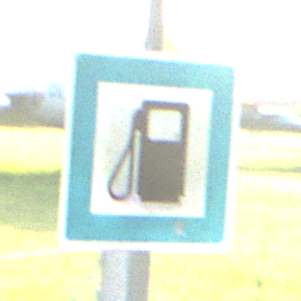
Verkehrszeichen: Tankstelle
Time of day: SunriseSunset
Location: Outdoor (Special)
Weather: Clear
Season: NotSpecified
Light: Natural